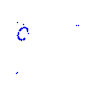
Particle: kaon